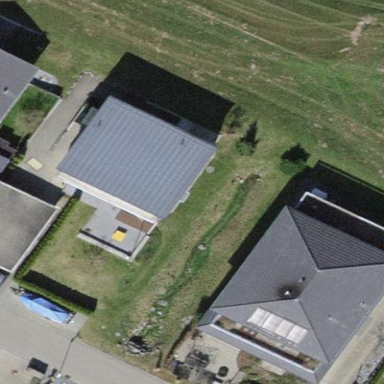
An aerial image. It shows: Detached building with skillion roof shape.